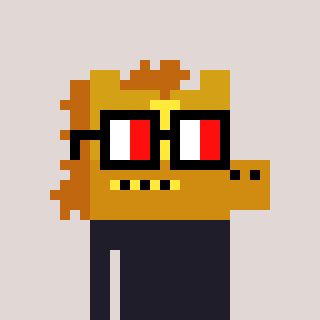
a pixel art character with square glasses with black frames and red eyes, a yellow horse-shaped head and a blue-colored body on a warm background